【题型】选择题　【知识点】函数　【难度】easy
已知函数 \( y = f(x) \) 的导函数图象如图所示，则下列说法中错误的是（\quad）

\noindent A. \( f(x) \) 在区间 \( (1, 4) \) 上单调递增

\noindent B. \( x = 7 \) 是 \( y = f(x) \) 的极大值点

\noindent C. 当 \( 4 < x < 7 \) 时, \( f'(x) < 0 \)

\noindent D. \( f(x) \) 在区间 \( (7, +\infty) \) 上单调递减

\vspace{2em}
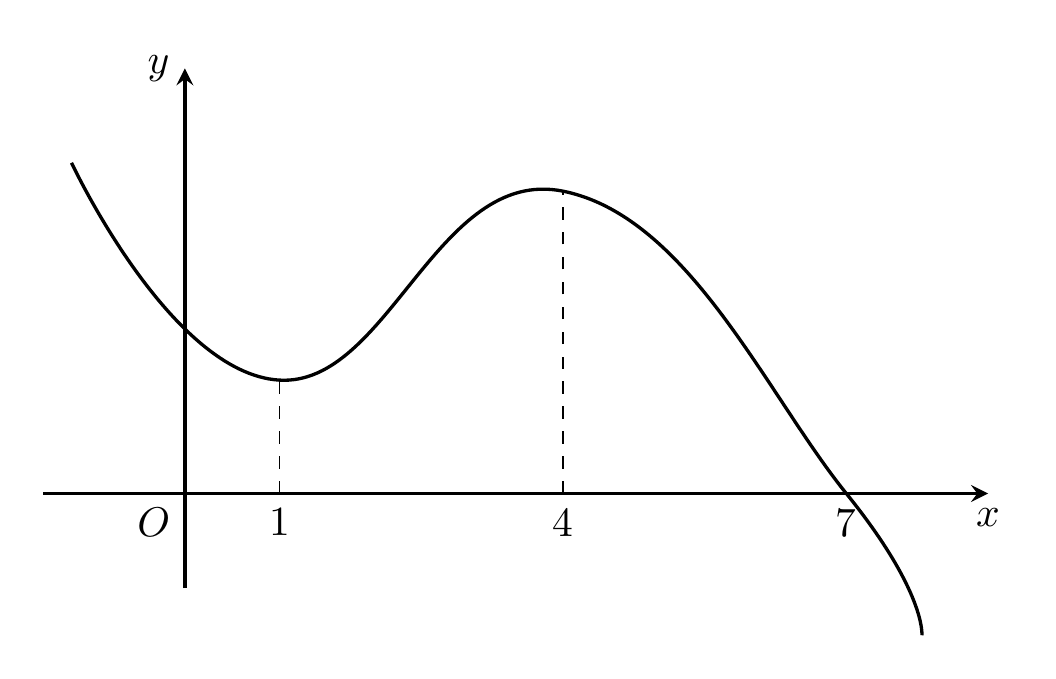
【解答】
\noindent \textbf{【答案】} \( C \)

\vspace{1em}

\noindent \textbf{【分析】} 利用导数的性质即可作出各选项判断.

\vspace{1em}

\noindent \textbf{【解答】} 解: \( f'(x) \) 在区间 \( (1, 4) \) 上大于零, 所以 \( f(x) \) 在区间 \( (1, 4) \) 上单调递增, 故A正确;

\noindent 由图可知 \( f'(7) = 0 \),

\noindent \( f(x) \) 在 \( x = 7 \) 左边附近是单调递增, 在 \( x = 7 \) 右边附近是单调递减,

\noindent 所以 \( f(x) \) 在 \( x = 7 \) 时取到极大值, 故B正确;

\noindent 由图可知当 \( 4 < x < 7 \) 时, \( f'(x) > 0 \), 故C错误;

\noindent 由图可判断 \( x > 7 \) 时, \( f'(x) < 0 \), 故 \( f(x) \) 在区间 \( (7, +\infty) \) 上单调递减, 故D正确.

\noindent 故选: \( C \).

\vspace{1em}

\noindent \textbf{【点评】} 本题主要考查导数的应用, 属于基础题.